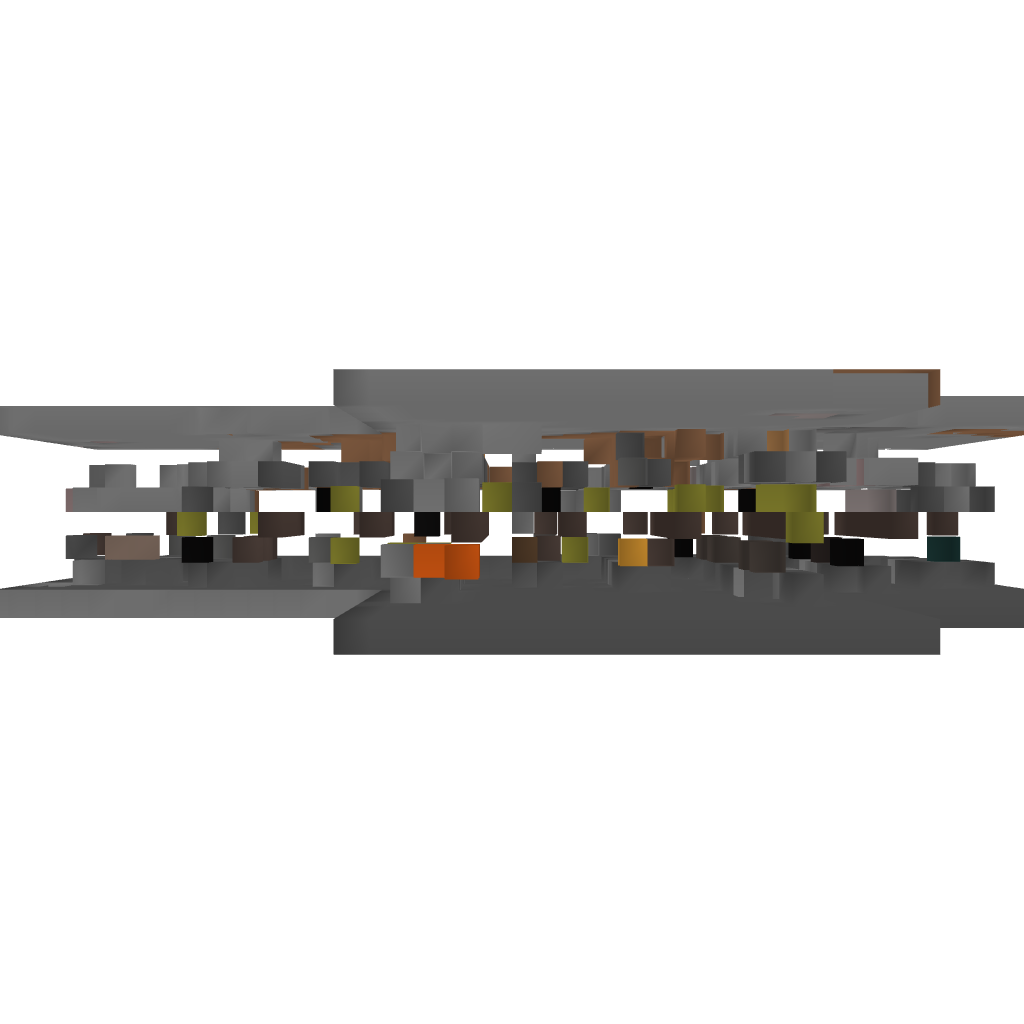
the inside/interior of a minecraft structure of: Underground Factions Tutorial